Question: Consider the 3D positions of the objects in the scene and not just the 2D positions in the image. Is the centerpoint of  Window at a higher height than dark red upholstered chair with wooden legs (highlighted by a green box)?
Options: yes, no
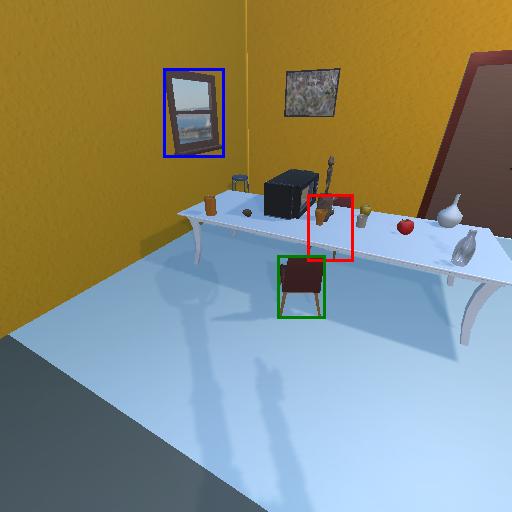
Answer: yes